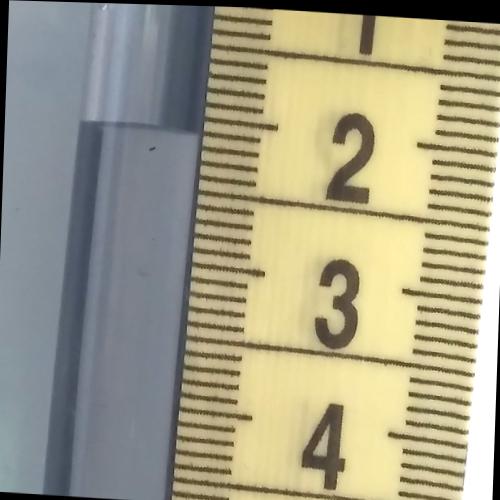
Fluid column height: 2.1 cm